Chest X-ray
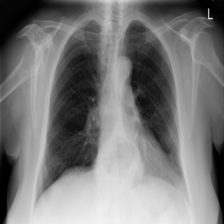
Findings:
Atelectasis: negative
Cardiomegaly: negative
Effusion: negative
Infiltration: negative
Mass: negative
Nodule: negative
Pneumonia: negative
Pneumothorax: negative
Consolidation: negative
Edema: negative
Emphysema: negative
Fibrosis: negative
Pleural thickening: negative
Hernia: positive